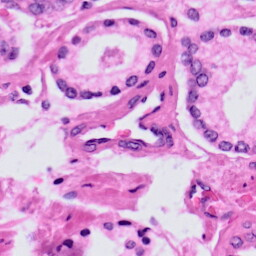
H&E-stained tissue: Prostate